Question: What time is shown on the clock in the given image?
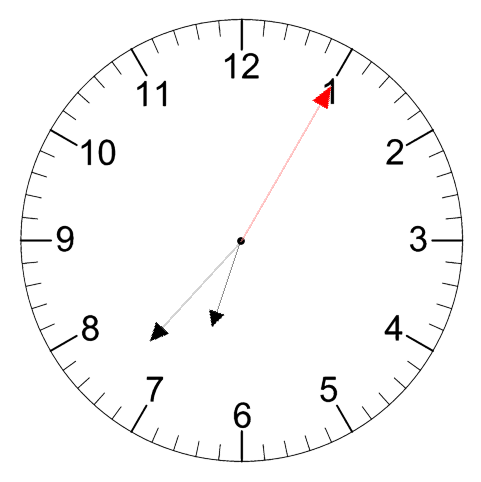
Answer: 06:37:05